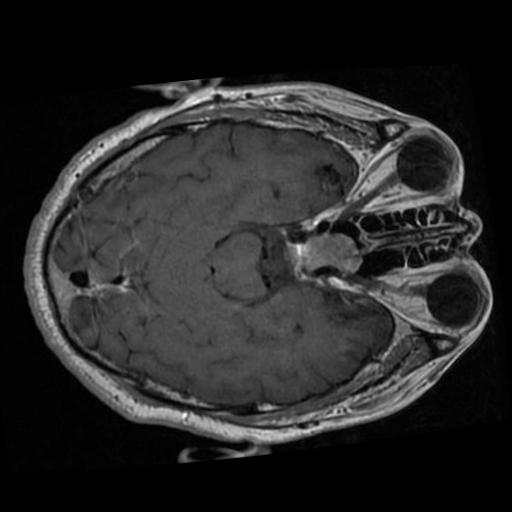
Label: brain_tumor